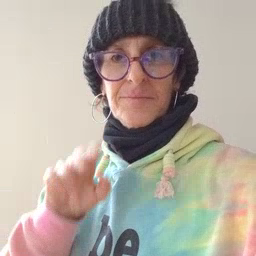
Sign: uncle